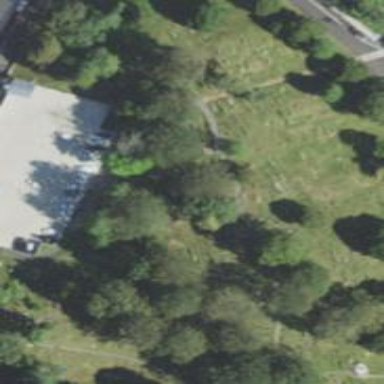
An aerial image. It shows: Cemetery with historical significance.